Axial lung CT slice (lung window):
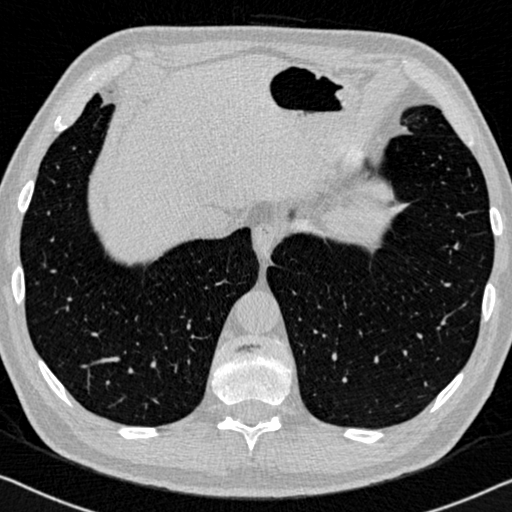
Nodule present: no